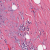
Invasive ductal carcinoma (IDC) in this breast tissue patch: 0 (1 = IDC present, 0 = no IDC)